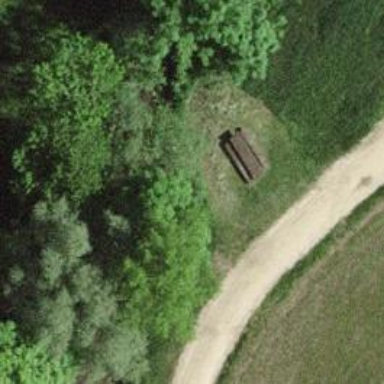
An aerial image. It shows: Picnic table located in leisure land area.